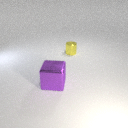
large purple metal cube in front of small yellow metal cylinder